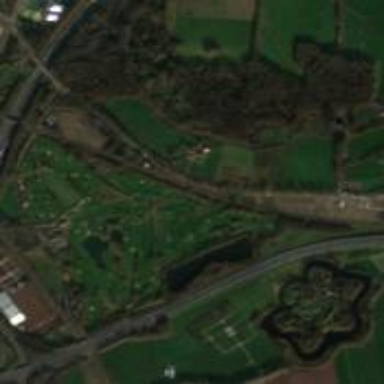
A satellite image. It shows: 18-hole golf course situated within leisure land.